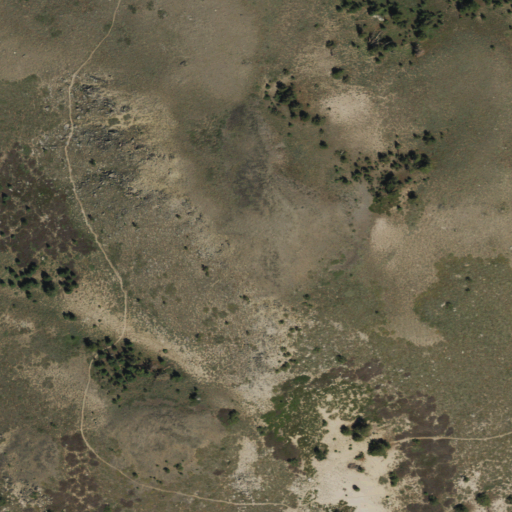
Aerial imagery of mountain in Nevada named Marlette Peak containing shrub and evergreen forest